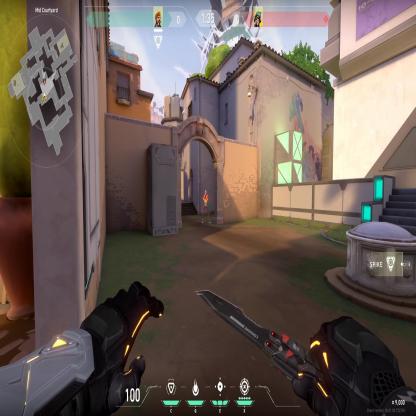
Label: enemy